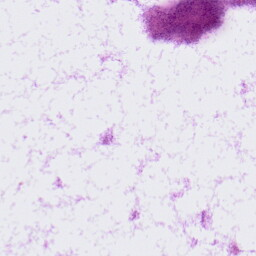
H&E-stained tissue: LymphNode